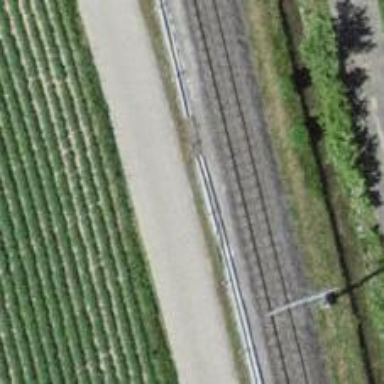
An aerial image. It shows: Railway signal.